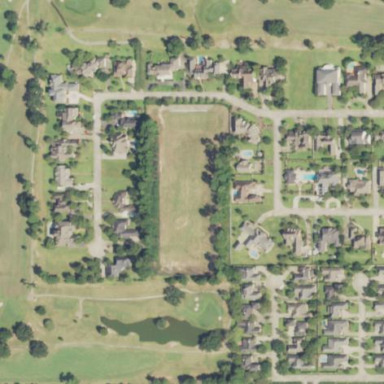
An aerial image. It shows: Golf course.